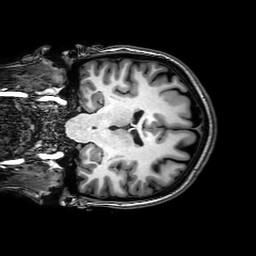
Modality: T1w
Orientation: coronal
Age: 22
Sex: female
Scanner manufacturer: philips
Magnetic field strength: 3 T
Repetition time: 0.008176 s
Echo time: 0.00374 s